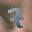
Label: 7